Question: I tried a demo on displaying google maps v2 in android.
The java code is,
'''
package com.example.gpslocator;
import android.os.Bundle;
import android.app.Activity;
import android.view.Menu;
public class MainActivity extends Activity {
@Override
protected void onCreate(Bundle savedInstanceState) {
super.onCreate(savedInstanceState);
setContentView(R.layout.activity_main);
}
@Override
public boolean onCreateOptionsMenu(Menu menu) {
// Inflate the menu; this adds items to the action bar if it is present.
getMenuInflater().inflate(R.menu.main, menu);
return true;
}
}
'''
The Xml code is,
'''
<LinearLayout xmlns:android="http://schemas.android.com/apk/res/android"
android:orientation="vertical"
android:layout_width="fill_parent"
android:layout_height="fill_parent"
>
<fragment
android:id="@+id/map"
android:layout_width="match_parent"
android:layout_height="match_parent"
android:name="com.google.android.gms.maps.MapFragment"/>
</LinearLayout>
'''
I added API key in manifest.xml,
'''
<?xml version="1.0" encoding="utf-8"?>
<manifest xmlns:android="http://schemas.android.com/apk/res/android"
package="com.example.gpslocator"
android:versionCode="1"
android:versionName="1.0" >
<uses-sdk
android:minSdkVersion="3"
android:targetSdkVersion="17" />
<uses-permission android:name="android.permission.INTERNET" />
<uses-permission android:name="android.permission.ACCESS_NETWORK_STATE" />
<uses-permission android:name="android.permission.WRITE_EXTERNAL_STORAGE" />
<uses-permission android:name="com.google.android.providers.gsf.permission.READ_GSERVICES" />
<!--
The following two permissions are not required to use
Google Maps Android API v2, but are recommended.
-->
<uses-permission android:name="android.permission.ACCESS_COARSE_LOCATION" />
<uses-permission android:name="android.permission.ACCESS_FINE_LOCATION" />
<permission
android:name="com.example.mapdemo.permission.MAPS_RECEIVE"
android:protectionLevel="signature" />
<uses-permission android:name="com.example.mapdemo.permission.MAPS_RECEIVE" />
<uses-feature
android:glEsVersion="0x00020000"
android:required="true" />
<application
android:icon="@drawable/ic_launcher"
android:label="@string/app_name"
android:theme="@style/AppTheme" >
<activity
android:name="com.example.gpslocator.MainActivity"
android:label="@string/app_name" >
<intent-filter>
<action android:name="android.intent.action.MAIN" />
<category android:name="android.intent.category.LAUNCHER" />
</intent-filter>
</activity>
<meta-data
android:name="com.google.android.maps.v2.API_KEY"
android:value="MY_API_KEY" />
</application>
</manifest>
'''
When I tried to run my Application closes of suddenly. When I debug, It showed me the error, "java.lang.NoClassDefFoundError: com.google.android.gms.R$styleable".
I added google-play-services.jar file to my application.
The logcat is,
'''
04-09 05:33:53.677: E/Trace(1053): error opening trace file: No such file or directory (2)
04-09 05:33:53.807: W/ActivityThread(1053): Application com.example.gpslocator is waiting for the debugger on port 8100...
04-09 05:33:53.878: I/System.out(1053): Sending WAIT chunk
04-09 05:33:54.207: I/dalvikvm(1053): Debugger is active
04-09 05:33:54.288: I/System.out(1053): Debugger has connected
04-09 05:33:54.288: I/System.out(1053): waiting for debugger to settle...
04-09 05:33:54.487: I/System.out(1053): waiting for debugger to settle...
04-09 05:33:54.697: I/System.out(1053): waiting for debugger to settle...
04-09 05:33:54.897: I/System.out(1053): waiting for debugger to settle...
04-09 05:33:55.097: I/System.out(1053): waiting for debugger to settle...
04-09 05:33:55.297: I/System.out(1053): waiting for debugger to settle...
04-09 05:33:55.498: I/System.out(1053): waiting for debugger to settle...
04-09 05:33:55.708: I/System.out(1053): waiting for debugger to settle...
04-09 05:33:55.907: I/System.out(1053): waiting for debugger to settle...
04-09 05:33:56.167: I/System.out(1053): waiting for debugger to settle...
04-09 05:33:56.367: I/System.out(1053): debugger has settled (1344)
04-09 05:34:06.097: W/dalvikvm(1053): VFY: unable to resolve static field 867 (MapAttrs) in Lcom/google/android/gms/R$styleable;
04-09 05:34:06.097: D/dalvikvm(1053): VFY: replacing opcode 0x62 at 0x000e
04-09 05:40:21.278: D/AndroidRuntime(1053): Shutting down VM
04-09 05:40:21.278: W/dalvikvm(1053): threadid=1: thread exiting with uncaught exception (group=0x40a71930)
04-09 05:40:21.398: E/AndroidRuntime(1053): FATAL EXCEPTION: main
04-09 05:40:21.398: E/AndroidRuntime(1053): java.lang.NoClassDefFoundError: com.google.android.gms.R$styleable
04-09 05:40:21.398: E/AndroidRuntime(1053): at com.google.android.gms.maps.GoogleMapOptions.createFromAttributes(Unknown Source)
04-09 05:40:21.398: E/AndroidRuntime(1053): at com.google.android.gms.maps.MapFragment.onInflate(Unknown Source)
04-09 05:40:21.398: E/AndroidRuntime(1053): at android.app.Activity.onCreateView(Activity.java:4716)
04-09 05:40:21.398: E/AndroidRuntime(1053): at android.view.LayoutInflater.createViewFromTag(LayoutInflater.java:680)
04-09 05:40:21.398: E/AndroidRuntime(1053): at android.view.LayoutInflater.rInflate(LayoutInflater.java:746)
04-09 05:40:21.398: E/AndroidRuntime(1053): at android.view.LayoutInflater.inflate(LayoutInflater.java:489)
04-09 05:40:21.398: E/AndroidRuntime(1053): at android.view.LayoutInflater.inflate(LayoutInflater.java:396)
04-09 05:40:21.398: E/AndroidRuntime(1053): at android.view.LayoutInflater.inflate(LayoutInflater.java:352)
04-09 05:40:21.398: E/AndroidRuntime(1053): at com.android.internal.policy.impl.PhoneWindow.setContentView(PhoneWindow.java:270)
04-09 05:40:21.398: E/AndroidRuntime(1053): at android.app.Activity.setContentView(Activity.java:1881)
04-09 05:40:21.398: E/AndroidRuntime(1053): at com.example.gpslocator.MainActivity.onCreate(MainActivity.java:12)
04-09 05:40:21.398: E/AndroidRuntime(1053): at android.app.Activity.performCreate(Activity.java:5104)
04-09 05:40:21.398: E/AndroidRuntime(1053): at android.app.Instrumentation.callActivityOnCreate(Instrumentation.java:1080)
04-09 05:40:21.398: E/AndroidRuntime(1053): at android.app.ActivityThread.performLaunchActivity(ActivityThread.java:2144)
04-09 05:40:21.398: E/AndroidRuntime(1053): at android.app.ActivityThread.handleLaunchActivity(ActivityThread.java:2230)
04-09 05:40:21.398: E/AndroidRuntime(1053): at android.app.ActivityThread.access$600(ActivityThread.java:141)
04-09 05:40:21.398: E/AndroidRuntime(1053): at android.app.ActivityThread$H.handleMessage(ActivityThread.java:1234)
04-09 05:40:21.398: E/AndroidRuntime(1053): at android.os.Handler.dispatchMessage(Handler.java:99)
04-09 05:40:21.398: E/AndroidRuntime(1053): at android.os.Looper.loop(Looper.java:137)
04-09 05:40:21.398: E/AndroidRuntime(1053): at android.app.ActivityThread.main(ActivityThread.java:5041)
04-09 05:40:21.398: E/AndroidRuntime(1053): at java.lang.reflect.Method.invokeNative(Native Method)
04-09 05:40:21.398: E/AndroidRuntime(1053): at java.lang.reflect.Method.invoke(Method.java:511)
04-09 05:40:21.398: E/AndroidRuntime(1053): at com.android.internal.os.ZygoteInit$MethodAndArgsCaller.run(ZygoteInit.java:793)
04-09 05:40:21.398: E/AndroidRuntime(1053): at com.android.internal.os.ZygoteInit.main(ZygoteInit.java:560)
04-09 05:40:21.398: E/AndroidRuntime(1053): at dalvik.system.NativeStart.main(Native Method)
04-09 05:40:26.487: I/Process(1053): Sending signal. PID: 1053 SIG: 9
'''
In properties-->Android-->

Please any one help me out. Am I missing any reference?
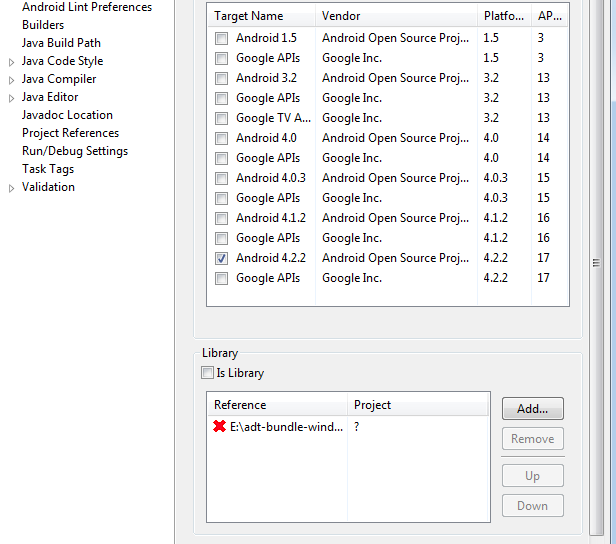
Answer: See the answer here:
<URL>
While the question lists a different exception, the answer specifically mentions your exact problem.
Specifically, it's important to import 'google-play-services_lib' as a :
Select 'File > Import > Android > Existing Android Code Into Workspace' and click Next.
Select Browse..., enter '[android-sdk-folder]/extras/google/google_play_services/libproject/google-play-services_lib', and click Finish.
(See <URL>
Then follow the instructions from the linked answer:
> - - -